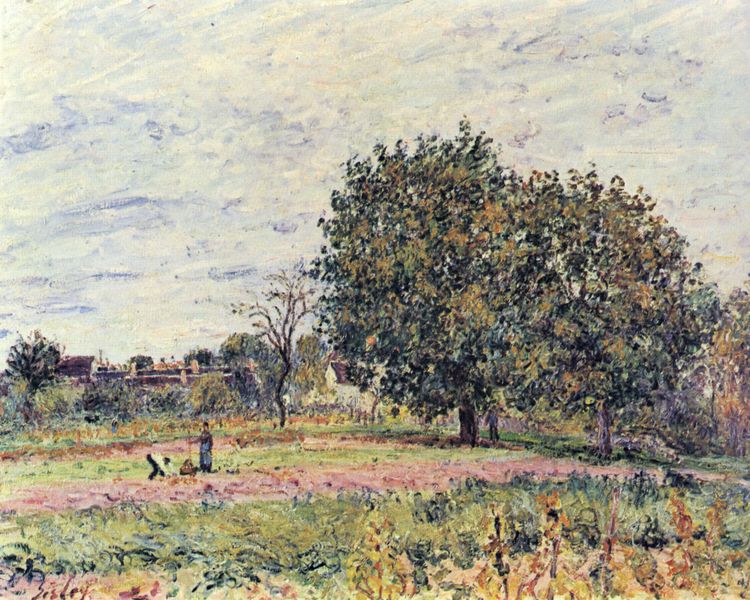
Titel: Nussbäume bei untergehender Sonne, Anfang Oktober
Künstler: Alfred Sisley
Standort: New York (New York)
Institution: Collection David Findlay Galleries
Schlagwörter: baum, blau, blätter, gemälde, himmel, laub, mann, schatten, weiß, wolken, aquarell, baumstämme, bäume, cezanne, gelb, grün, impressionismus, landschaft, menschen, stadt, äste, blumen, bunt, frankreich, frau, grau, hell, kleid, licht, männer, orange, schwarz, blüte, blüten, dach, gebäude, gras, haus, hund, park, rasen, rot, weg, wiese, leute, malerei, meschen, rock, hose, mensch, weit, öl, baumstamm, feld, felder, gräser, horizont, häuser, hügel, natur, weide, wind, zweige, brücke, hütte, pfad, land, paar, person, pflanzen, rosa, wald, arbeit, bauern, kamine, schornstein, stock, früchte, garten, gemüse, bewölkt, hellblau, apfel, schürze, äpfel, sommer, acker, bäuerin, ernte, feldarbeit, feldweg, dorf, dächer, lila, kahl, bauernhof, herbst, van gogh, arbeiter, duktus, impressionistisch, korb, baumkrone, bauer, stadtrand, blühen, bücken, pleinair, wirbel, flora, flecken, villa, ehepaar, kartoffeln, laubbäume, beet, gebückt, flimmern, sisley, lilien, reben, gemölde, sense, obstgarten, hausdach, gra, rechen, fras, obsternte, gebückter, trockenheit, harke, obstwiese, lihct, kromm, jblüten, ground, feldstreifen, influent